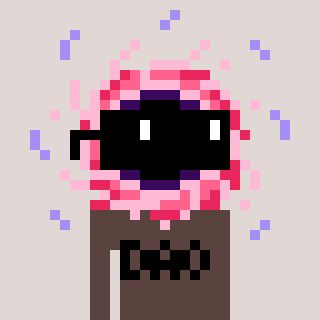
a pixel art character with square black sunglasses, a blackhole-shaped head and a darkbrown-colored body on a warm background